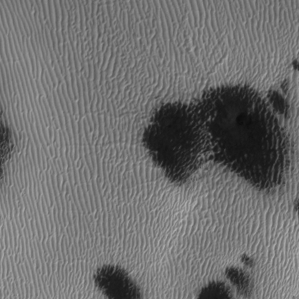
Label: frost